Question: I am trying to use font 'Orator Std' but it does not appear corretly.
more,
1. when I tested the code on local server, font size was near to what I want in image here, when tested on jsfiddle, font size changes for element and position also change. any reason for this?
2. why hr does not appear in yellow
3. How to last to character in vuvua specific color?
JSFIDDLE : <URL>
I want my page to look similar to :

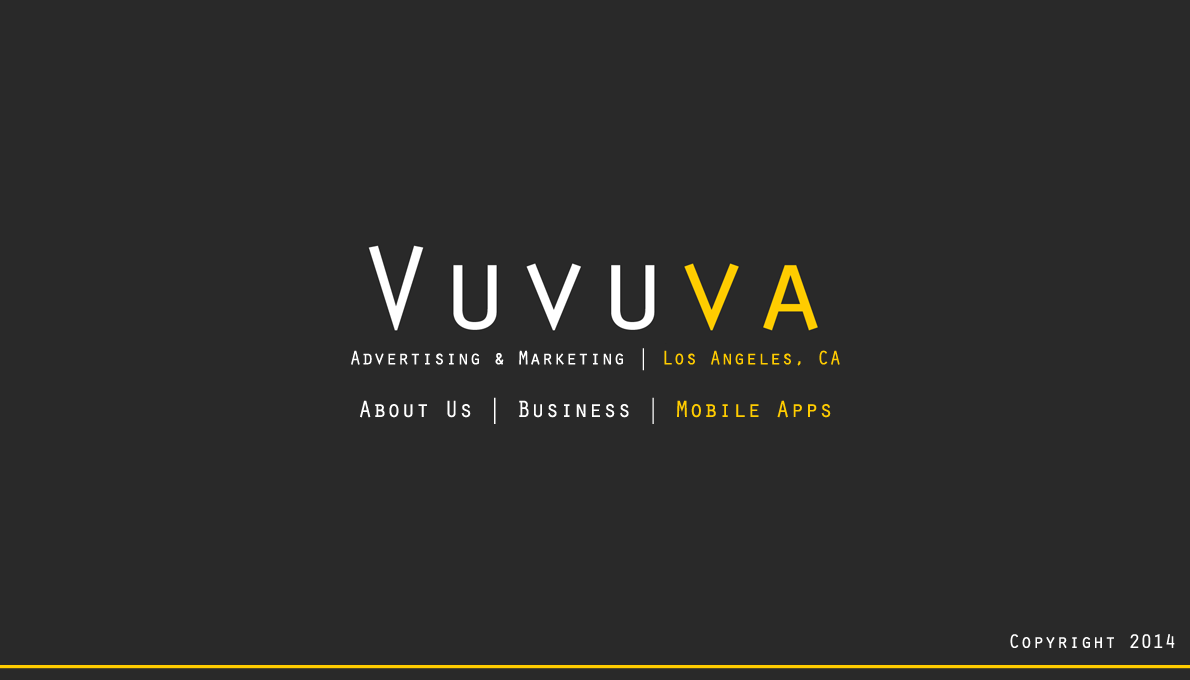
Answer: The problem you have is that the font is not a standard font available on any system. To include a non-standard font you will to reference that font and force it be downloaded if not available.
For example, to use a font from Google's Font API you can:
'''
<html>
<head>
<link href='http://fonts.googleapis.com/css?family=PT+Sans+Narrow' rel='stylesheet' type='text/css'>
<style>
body {
font-family: 'PT Sans Narrow', sans-serif;
font-size: 48px;
}
</style>
</head>
<body>
<div>Sample text</div>
</body>
</html>
'''
If you specifically need Orator and it is not available for hosted loading at a service like Google's Font API, then you will need to download and host it yourself.
ADDED:
Although not perfect this is 90% of what you need. I'll leave you to tweak the layout and styling to your needs. <URL>
Andy